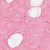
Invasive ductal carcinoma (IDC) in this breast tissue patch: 0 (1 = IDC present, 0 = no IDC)